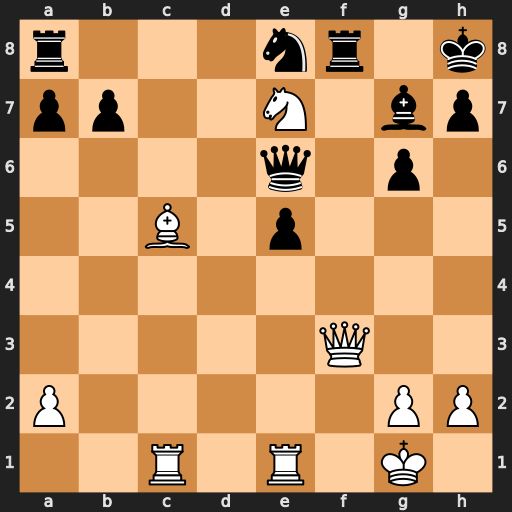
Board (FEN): r3nr1k/pp2N1bp/4q1p1/2B1p3/8/5Q2/P5PP/2R1R1K1
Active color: w
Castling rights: -
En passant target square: -
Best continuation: Nxg6+ hxg6 Bxf8